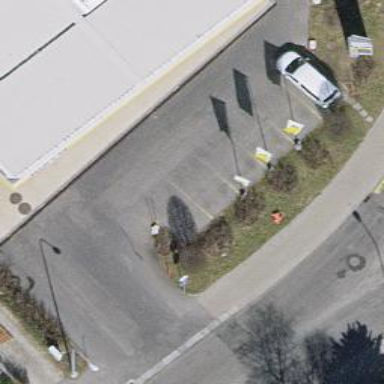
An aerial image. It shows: Flagpole with advertising flag attached to it.